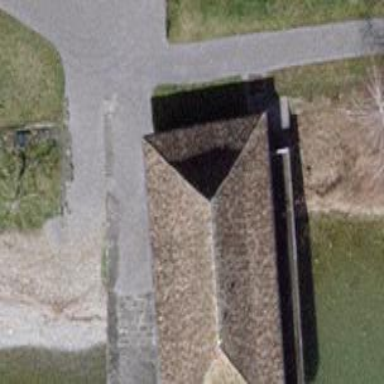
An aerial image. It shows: Boathouse.